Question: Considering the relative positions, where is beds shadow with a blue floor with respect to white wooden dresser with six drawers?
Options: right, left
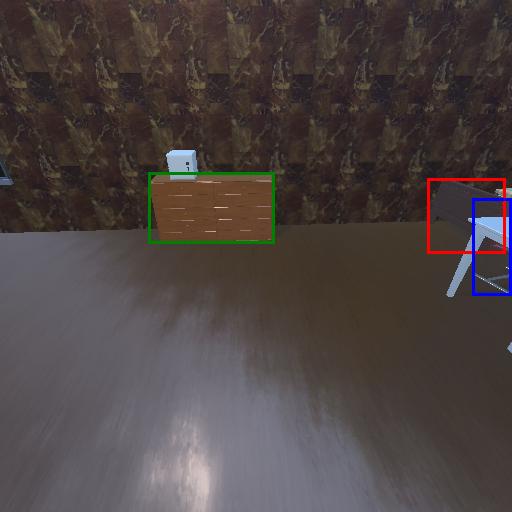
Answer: right